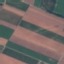
Label: AnnualCrop